Question: I'm trying to create 'TextBox' with 'JavaFX 2.0'.
My source is following:
'''
TextBox textBox = new TextBox();
textBox.setPrefSize(150, 600);
textBox.setText("Hello
world!");
'''
Result is:

How could I create new line in 'TextBox'?
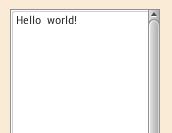
Answer: Creating a multilined TextBox is a JavaFX 1.3 feature. In JavaFX 2.0 you have to use a TextArea.
'''
TextArea textArea = new TextArea();
textArea.setPrefRowCount(2);
textArea.setText("Hello
world!");
'''
The <URL> tutorial the TextBox had a 'multiline' and a 'lines' property. JavaFX 1.3 did not have a TextArea.